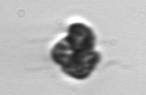
Label: Corymbellus